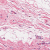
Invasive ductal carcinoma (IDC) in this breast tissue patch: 0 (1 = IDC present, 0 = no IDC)